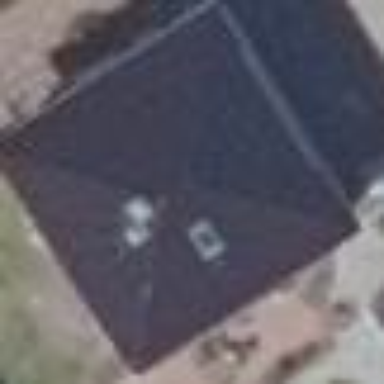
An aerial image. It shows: House with hipped roof.